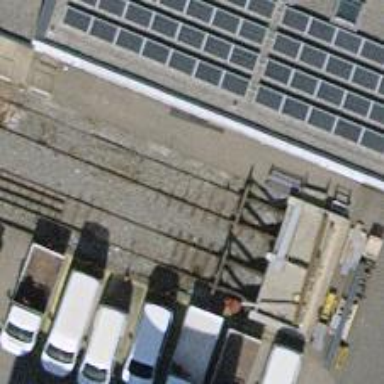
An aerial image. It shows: Railway buffer stop.